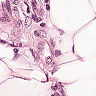
Metastatic tissue present: yes